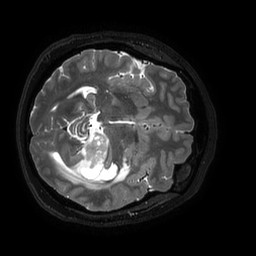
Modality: T2w
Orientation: axial
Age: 36
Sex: female
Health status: ill
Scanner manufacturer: philips
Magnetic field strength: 3 T
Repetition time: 3.5 s
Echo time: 0.3 s